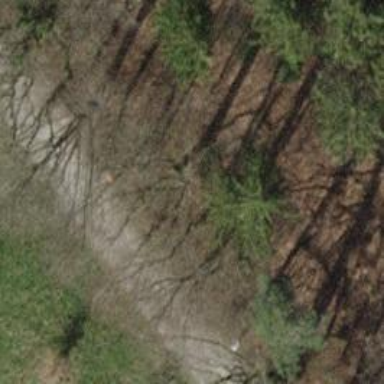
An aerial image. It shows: Brown bench in the vicinity.